Question: I have a function to get my external IP from ifconfig.me. It returns what looks like a plain string from "<URL>"
'''
function Get-ExternalIP
{
$url = "http://ifconfig.me/ip"
$webClient = new-object System.Net.WebClient
$ip = $webClient.downloadstring($url)
return $ip
}
'''
This successfully returns what looks like an IP Address, however its not encoded in a way that it is properly handled by powershell.
'''
$ip = Get-ExternalIP
$ip -as [ipaddress]
'''
Fails.
All the functions I'm attempting to do with this string are failing. I'm importing a different IP as a string from a text file and comparing the two is failing even if they are 'identical'.
It gets worse, when I attempt to write it out to a text file I'm getting extra line breaks and a hex heditor shows loads of extra data thats not getting shown.

Top is the 'bad data', bottom is an example of how I would expect it to look.
I'm assuming that this is due to the encoding of the text object I'm extracting, but I'd like to understand how i can find out what the encoding is and re-encode it in a way that I can work with. I'm sure there is a simple cast(?) I can do? But I don't know how I would go about finding that out.
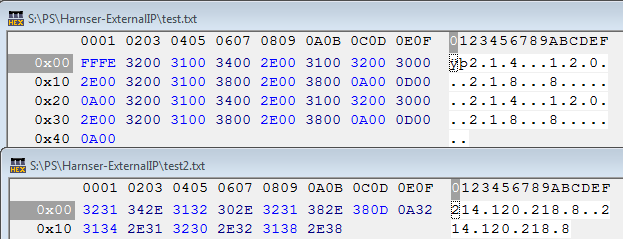
Answer: Your problem is caused by a trailing newline in the string returned by the website. The error becomes apparent when you cast the string to '[ipaddress]' instead of using the '-as' operator:
'''
PS C:\> $ip = Get-ExternalIP
PS C:\> $ip
192.168.23.42
PS C:\> $ip -as [ipaddress]
PS C:\> [ipaddress]$ip
Cannot convert value "192.168.23.42
" to type "System.Net.IPAddress". Error: "An invalid IP address was specified."
At line:1 char:1
+ [ipaddress]$ip
+ ~~~~~~~~~~~~~~
+ CategoryInfo : InvalidArgument: (:) [], RuntimeException
+ FullyQualifiedErrorId : InvalidCastParseTargetInvocation
'''
Note that the closing double quote after the IP address is on the next line in the error message.
'Trim()' the string before returning it and the problem will disappear:
'''
function Get-ExternalIP {
$url = "http://ifconfig.me/ip"
$webClient = new-object System.Net.WebClient
$ip = $webClient.downloadstring($url)
return $ip.Trim()
}
'''